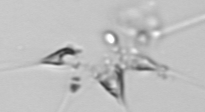
Label: Asterionellopsis_glacialis